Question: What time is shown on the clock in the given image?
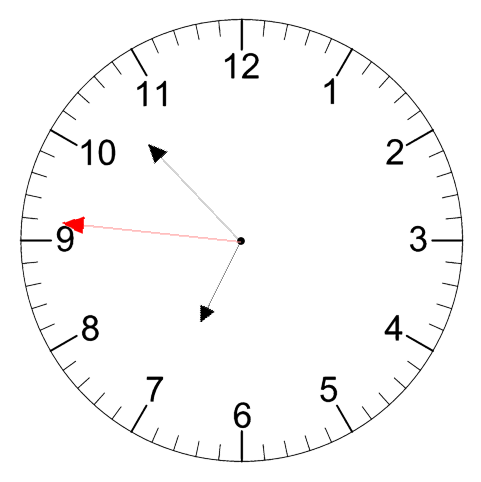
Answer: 06:52:46